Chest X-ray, PA view. Patient: 31 years old, sex M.
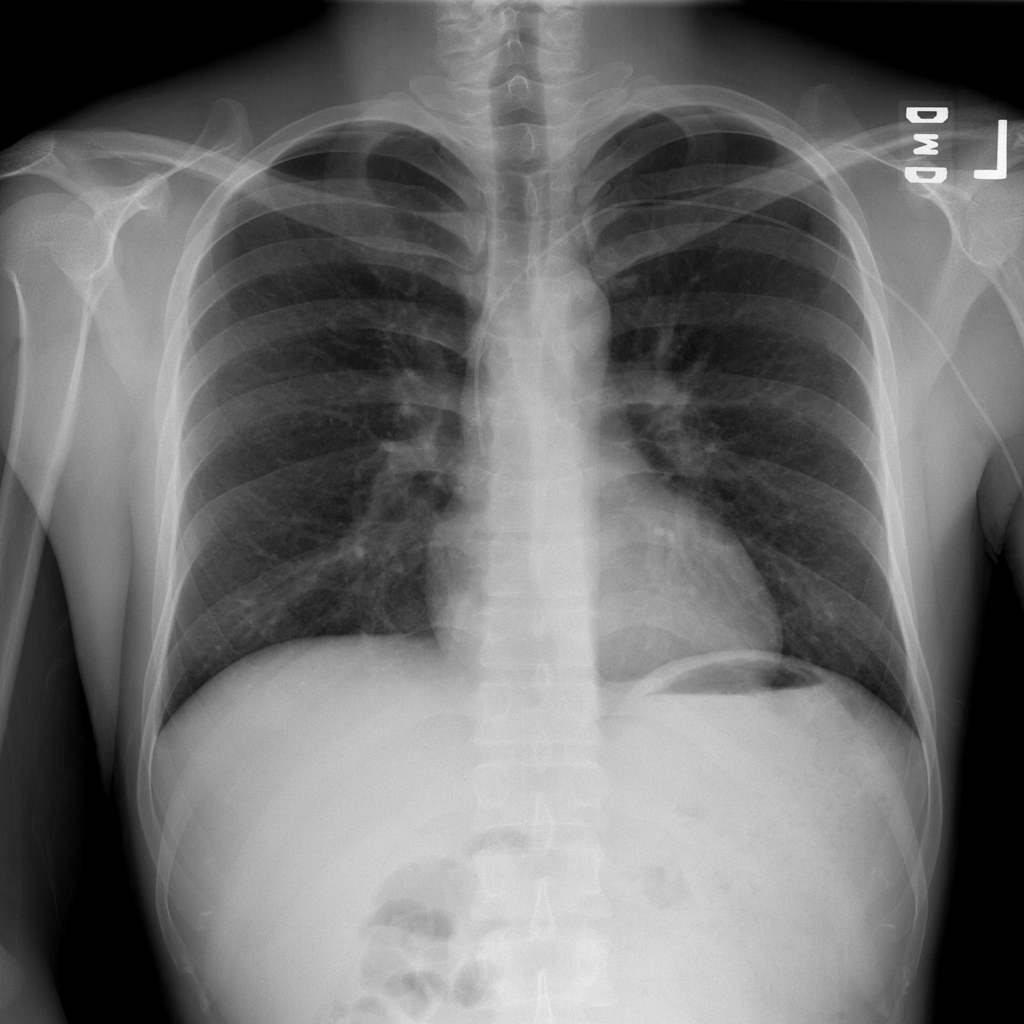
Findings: No Finding